【题型】填空题　【知识点】向量　【难度】medium
如图，在 \(\triangle ABC\) 中，设 \(\overrightarrow{AB} = \vec{a}\)，\(\overrightarrow{AC} = \vec{b}\)，\(AP\) 的中点为 \(Q\)，\(BQ\) 的中点为 \(R\)，\(CR\) 的中点为 \(P\)，则用 \(\vec{a}\)、\(\vec{b}\) 表示 \(\overrightarrow{AP}\) 的式子为 \underline{\quad\quad\quad\quad\quad\quad}.

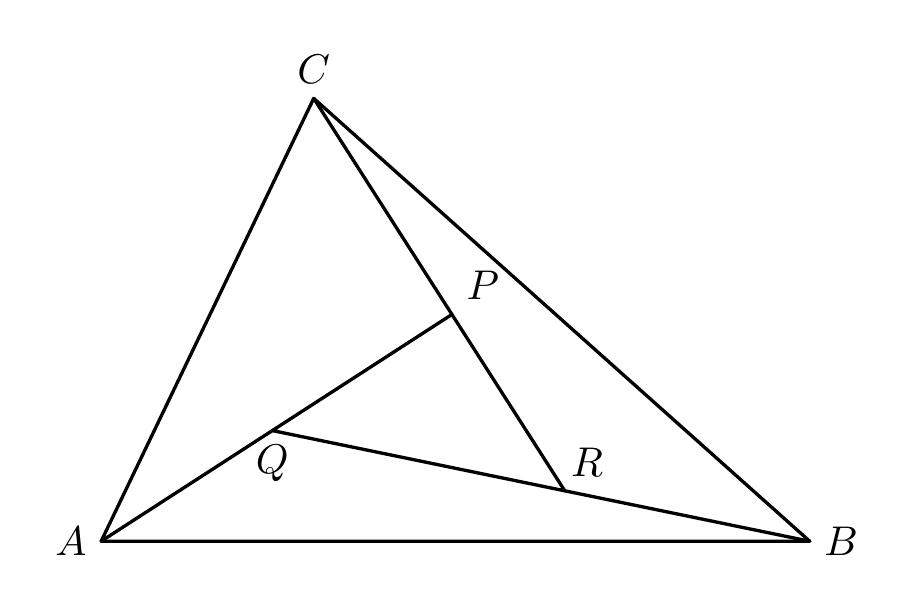
【解答】
【答案】\(\frac{2}{7}\vec{a} + \frac{4}{7}\vec{b}\)

【分析】根据平面向量的线性运算，以及 \(AP\) 的中点为 \(Q\)，\(BQ\) 的中点为 \(R\)，\(CR\) 的中点为 \(P\)，可得到 \(\frac{7}{8}\overrightarrow{AP} = \frac{1}{2}\overrightarrow{AC} + \frac{1}{4}\overrightarrow{AB}\)，化简整理即可求出结果.

【详解】因为 \(AP\) 的中点为 \(Q\)，\(BQ\) 的中点为 \(R\)，\(CR\) 的中点为 \(P\)，

所以
\(\overrightarrow{AP} = \overrightarrow{AC} + \overrightarrow{CP} = \overrightarrow{AC} + \frac{1}{2}\overrightarrow{CR} = \overrightarrow{AC} + \frac{1}{2}\left(\overrightarrow{CB} + \frac{1}{2}\overrightarrow{BQ}\right)\)

\(= \overrightarrow{AC} + \frac{1}{2}\overrightarrow{CB} + \frac{1}{4}\left(\frac{1}{2}\overrightarrow{AP} - \overrightarrow{AB}\right) = \overrightarrow{AC} + \frac{1}{2}\left(\overrightarrow{AB} - \overrightarrow{AC}\right) + \frac{1}{8}\overrightarrow{AP} - \frac{1}{4}\overrightarrow{AB}\)

\(= \frac{1}{2}\overrightarrow{AC} + \frac{1}{8}\overrightarrow{AP} + \frac{1}{4}\overrightarrow{AB},\)

所以 \(\frac{7}{8}\overrightarrow{AP} = \frac{1}{2}\overrightarrow{AC} + \frac{1}{4}\overrightarrow{AB}\)，即
\(\overrightarrow{AP} = \frac{4}{7}\overrightarrow{AC} + \frac{2}{7}\overrightarrow{AB} = \frac{2}{7}\vec{a} + \frac{4}{7}\vec{b},\)

故答案为: \(\frac{2}{7}\vec{a} + \frac{4}{7}\vec{b}\).